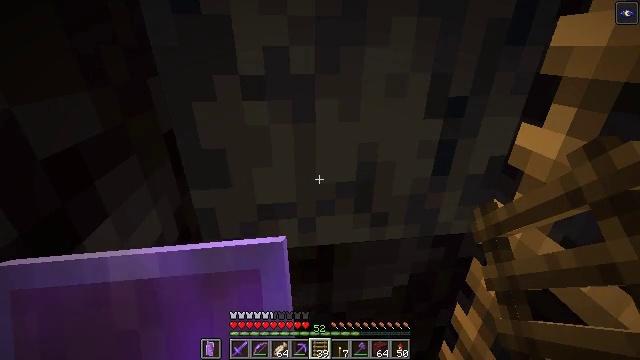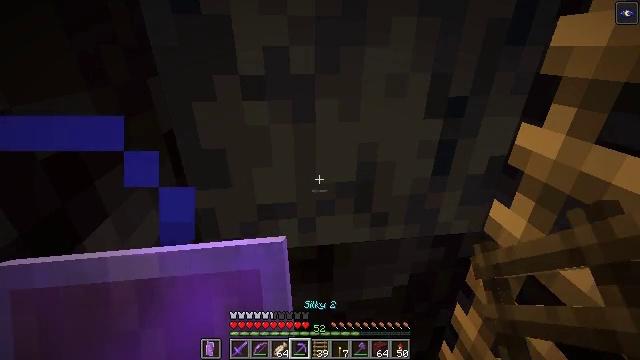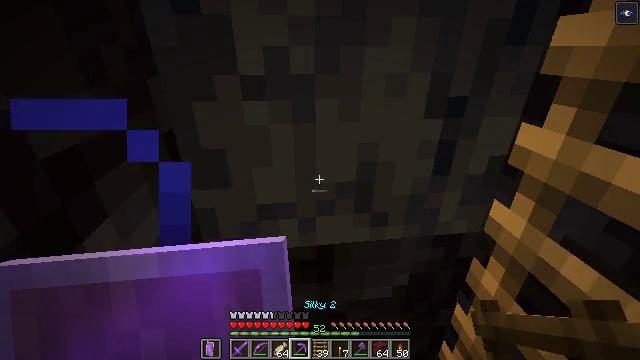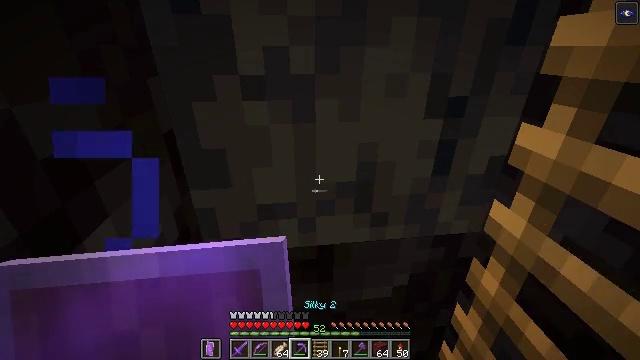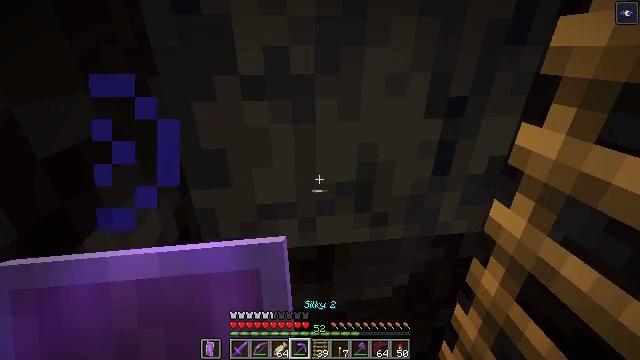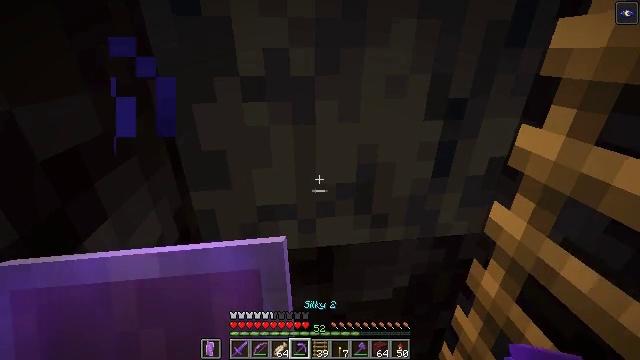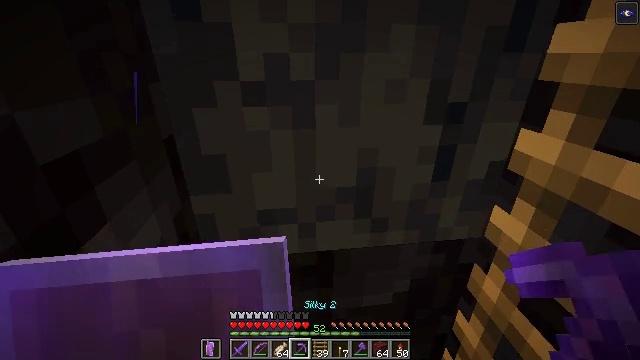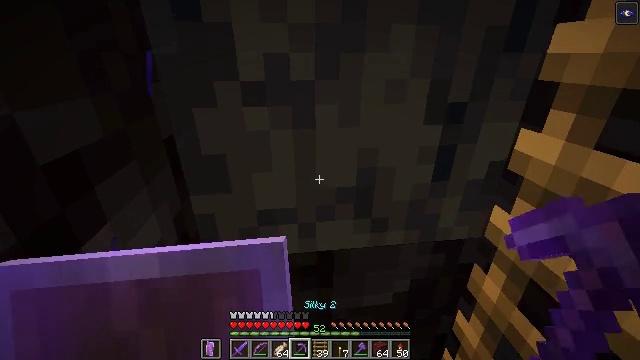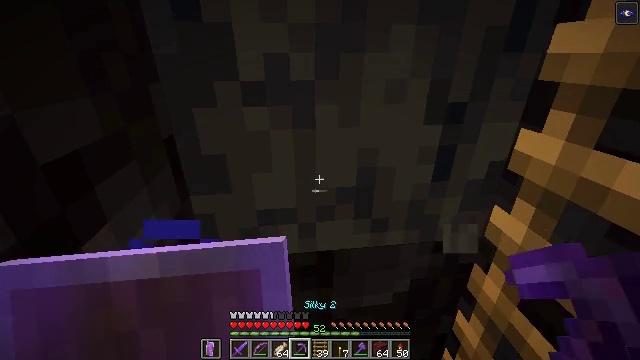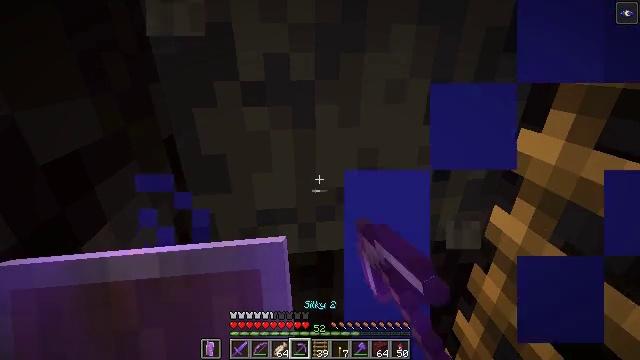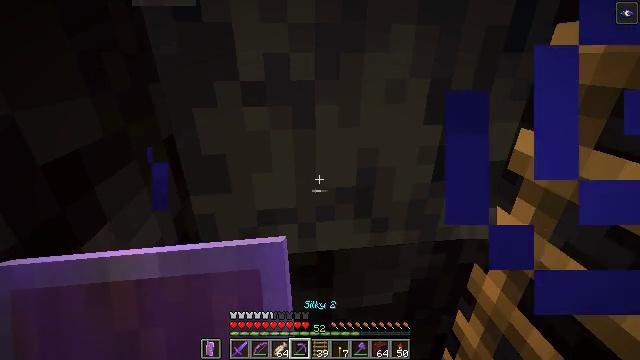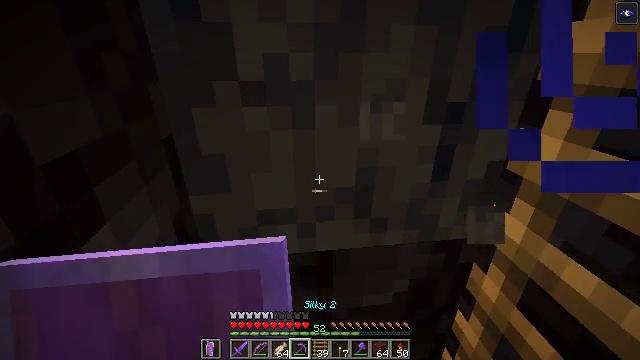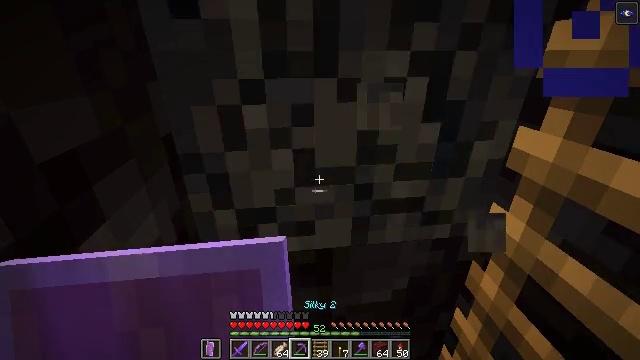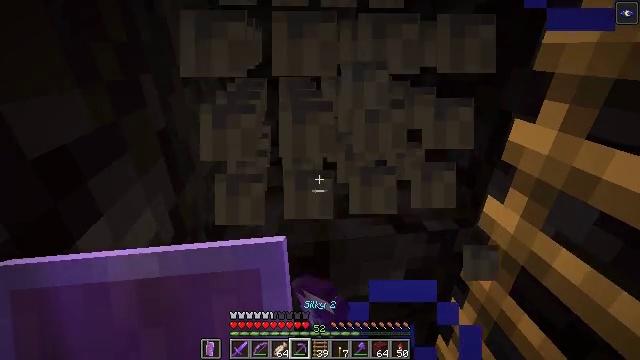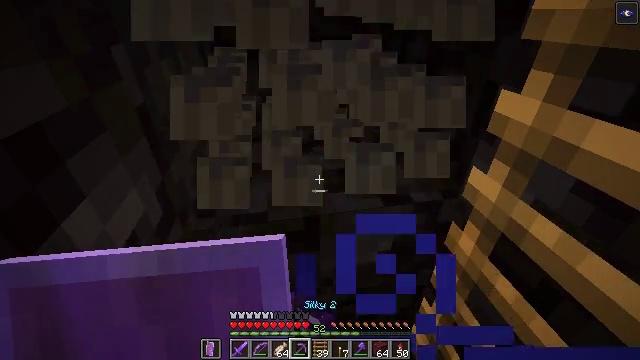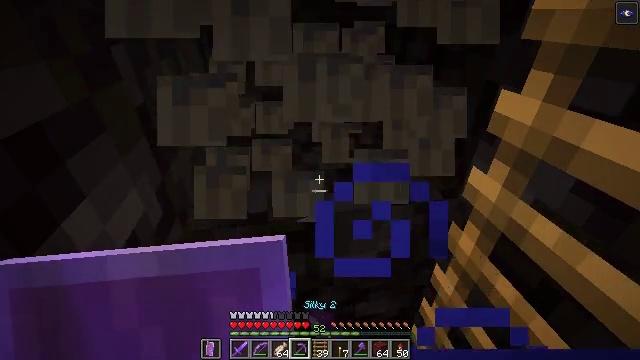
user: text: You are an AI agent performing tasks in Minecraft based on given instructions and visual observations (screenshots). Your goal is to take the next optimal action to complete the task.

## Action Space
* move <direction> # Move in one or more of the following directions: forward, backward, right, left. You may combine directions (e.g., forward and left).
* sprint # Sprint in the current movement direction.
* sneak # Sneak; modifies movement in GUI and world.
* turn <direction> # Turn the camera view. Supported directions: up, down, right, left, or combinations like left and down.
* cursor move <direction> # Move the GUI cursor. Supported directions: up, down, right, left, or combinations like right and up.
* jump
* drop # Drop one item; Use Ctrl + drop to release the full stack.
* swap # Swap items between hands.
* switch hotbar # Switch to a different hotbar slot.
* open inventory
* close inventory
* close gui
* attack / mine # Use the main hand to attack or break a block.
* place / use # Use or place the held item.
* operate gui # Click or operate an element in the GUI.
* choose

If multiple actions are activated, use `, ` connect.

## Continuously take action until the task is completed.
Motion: motion action
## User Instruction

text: Obtain basalt from the terrain.
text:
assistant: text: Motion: no_op
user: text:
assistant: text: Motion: no_op
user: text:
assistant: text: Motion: no_op
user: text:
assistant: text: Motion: no_op
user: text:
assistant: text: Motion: no_op
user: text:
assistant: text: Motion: no_op
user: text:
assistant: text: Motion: no_op
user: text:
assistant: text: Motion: attack / mine
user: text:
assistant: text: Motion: attack / mine
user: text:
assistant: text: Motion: attack / mine
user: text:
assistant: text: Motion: attack / mine
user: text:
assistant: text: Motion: attack / mine
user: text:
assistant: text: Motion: turn down, attack / mine
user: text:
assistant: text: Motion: turn right and down, attack / mine
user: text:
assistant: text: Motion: no_op
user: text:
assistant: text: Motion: no_op
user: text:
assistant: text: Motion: no_op
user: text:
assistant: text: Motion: no_op